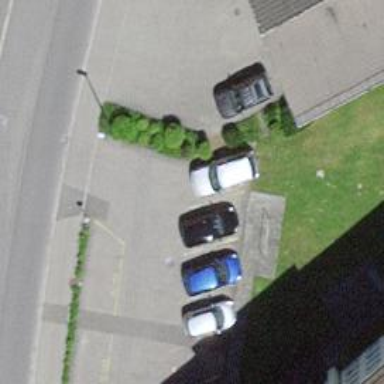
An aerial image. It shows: Parking aisle designated as service road.